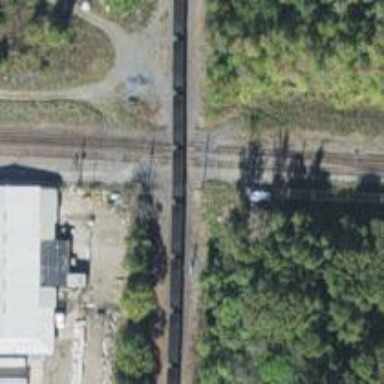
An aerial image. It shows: Railway crossing.